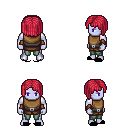
a pixel art fantasy rpg character, male body template, dark elf, purple skin, leather chest armor, teal pants, ruby red pageboy hairstyle, leather bracers, black slippers, four views (front, back, left, right), 2x2 character sprite sheet, small pixel art, hard edges, no anti-aliasing